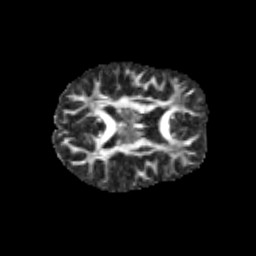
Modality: FA
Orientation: axial
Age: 12
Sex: female
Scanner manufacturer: siemens
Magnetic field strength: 3 T
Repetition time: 3.8 s
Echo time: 0.07 s